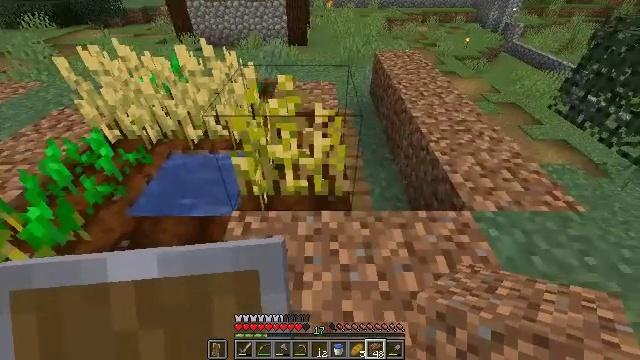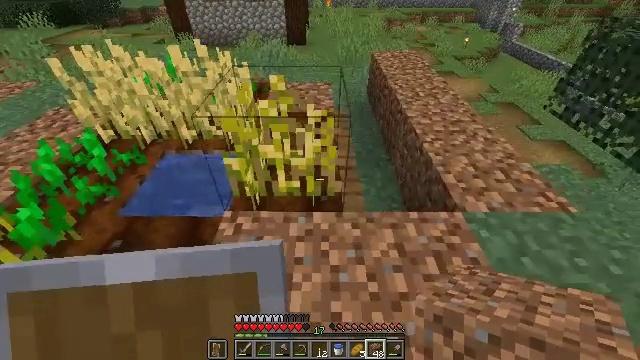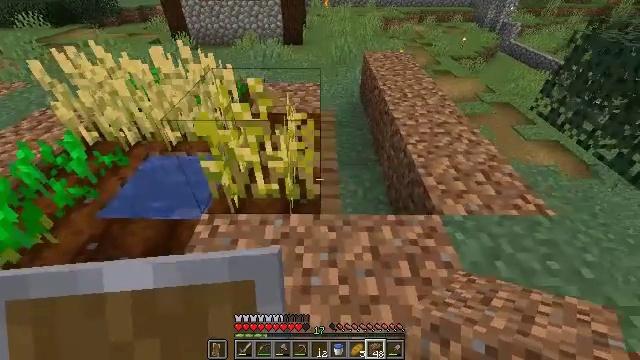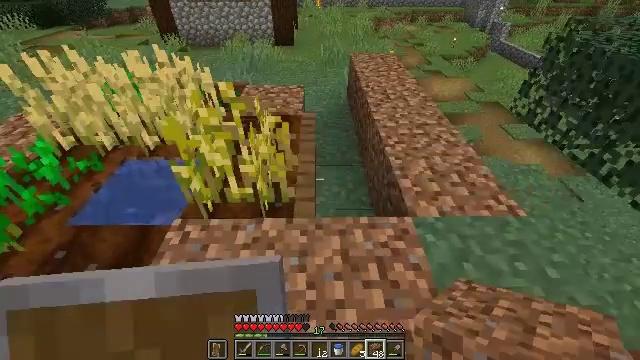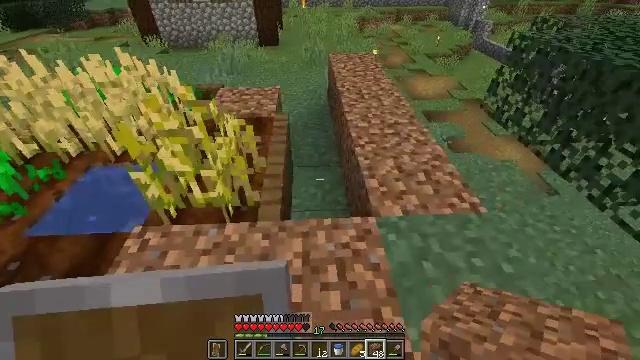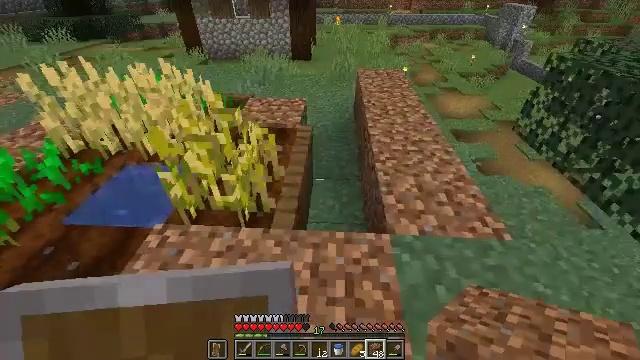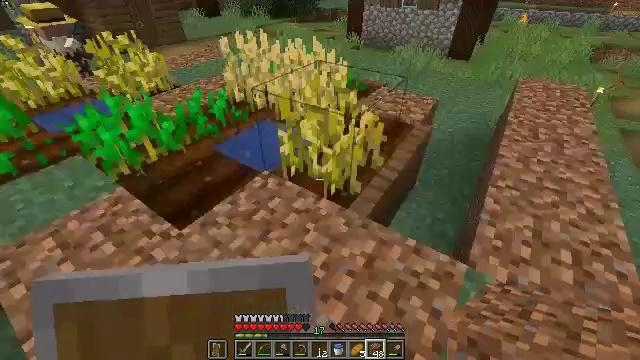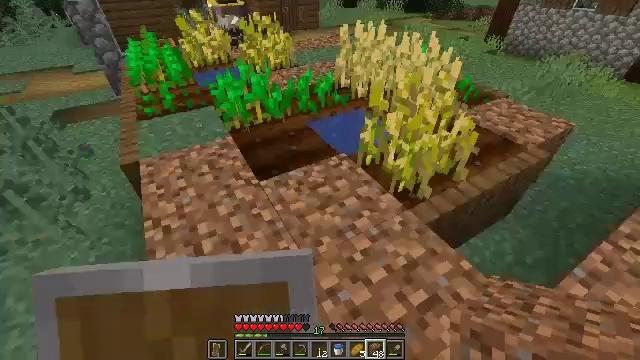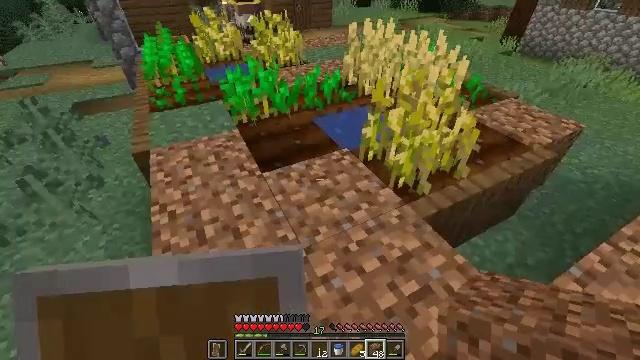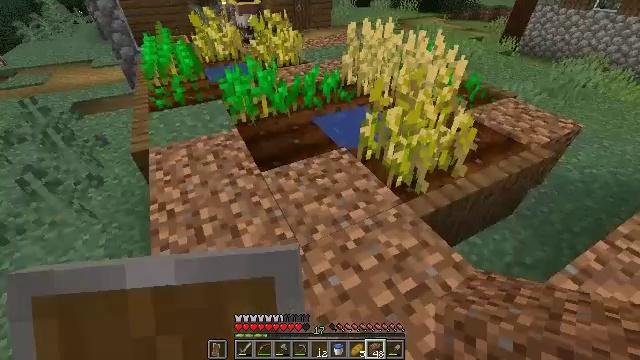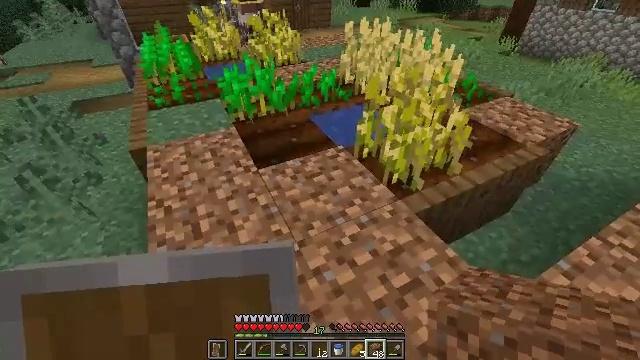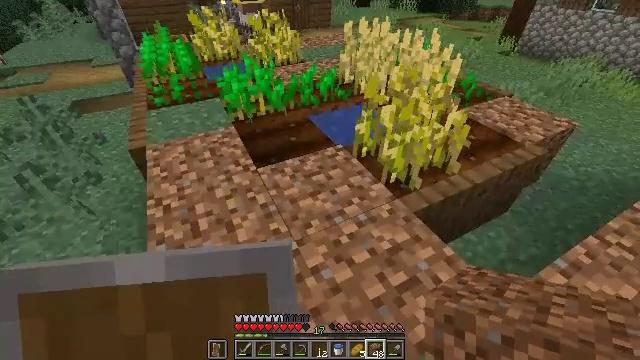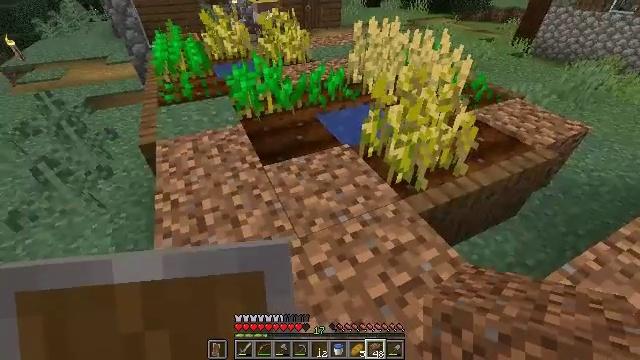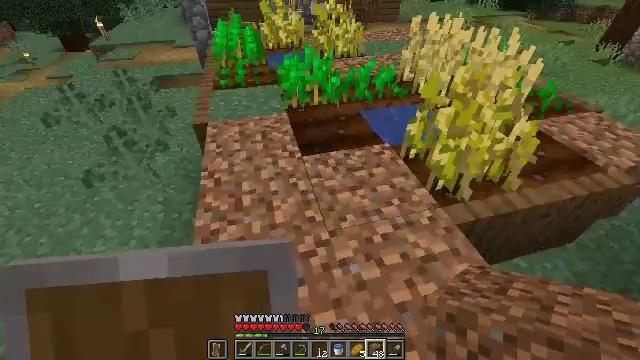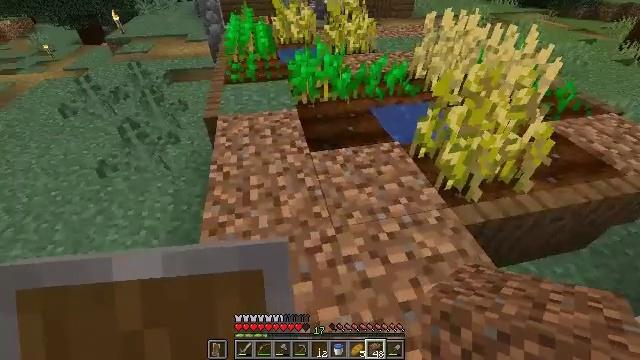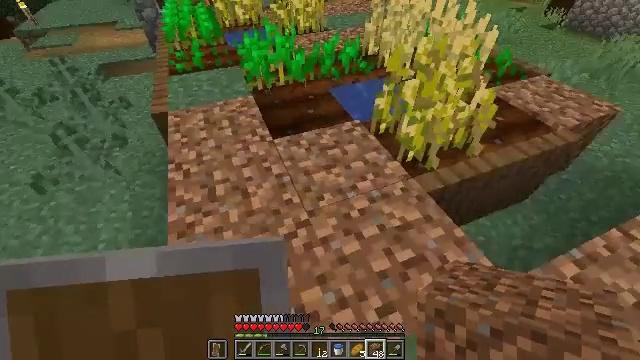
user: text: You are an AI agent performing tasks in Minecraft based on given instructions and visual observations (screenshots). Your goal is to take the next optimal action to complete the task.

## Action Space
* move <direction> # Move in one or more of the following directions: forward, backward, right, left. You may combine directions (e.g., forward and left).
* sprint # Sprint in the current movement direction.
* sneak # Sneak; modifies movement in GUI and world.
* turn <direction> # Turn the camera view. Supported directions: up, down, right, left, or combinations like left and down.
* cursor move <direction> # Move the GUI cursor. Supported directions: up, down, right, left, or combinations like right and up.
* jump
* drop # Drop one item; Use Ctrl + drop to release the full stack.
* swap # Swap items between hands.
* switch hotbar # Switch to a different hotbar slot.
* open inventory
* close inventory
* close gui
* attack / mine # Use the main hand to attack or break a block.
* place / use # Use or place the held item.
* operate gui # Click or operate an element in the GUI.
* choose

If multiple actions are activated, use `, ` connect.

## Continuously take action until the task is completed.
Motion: motion action
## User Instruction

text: Break the spruce trapdoor from a structure.
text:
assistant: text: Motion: move right
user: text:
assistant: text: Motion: move right
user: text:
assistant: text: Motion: move right, turn right
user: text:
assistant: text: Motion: move right, turn right
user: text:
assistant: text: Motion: move right, turn left and up
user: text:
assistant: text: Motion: move right, turn left and down
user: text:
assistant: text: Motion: turn left and down
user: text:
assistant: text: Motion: turn left
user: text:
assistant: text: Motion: no_op
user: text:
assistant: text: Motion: no_op
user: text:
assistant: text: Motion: no_op
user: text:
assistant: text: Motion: turn left
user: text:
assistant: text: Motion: turn left and down
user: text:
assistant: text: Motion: turn left
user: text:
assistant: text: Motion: turn right and down
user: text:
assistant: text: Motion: move forward, turn right and down
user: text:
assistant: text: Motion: move forward, turn right and up
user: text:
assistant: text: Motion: move forward
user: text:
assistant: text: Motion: move forward
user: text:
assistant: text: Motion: turn left
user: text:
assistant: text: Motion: turn right
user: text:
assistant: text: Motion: turn right
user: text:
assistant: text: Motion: no_op
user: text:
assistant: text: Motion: turn left and down
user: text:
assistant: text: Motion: turn left and down
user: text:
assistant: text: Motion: turn left and down
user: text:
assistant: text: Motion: turn left
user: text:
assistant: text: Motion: turn left
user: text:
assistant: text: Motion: turn left
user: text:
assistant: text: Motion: move right